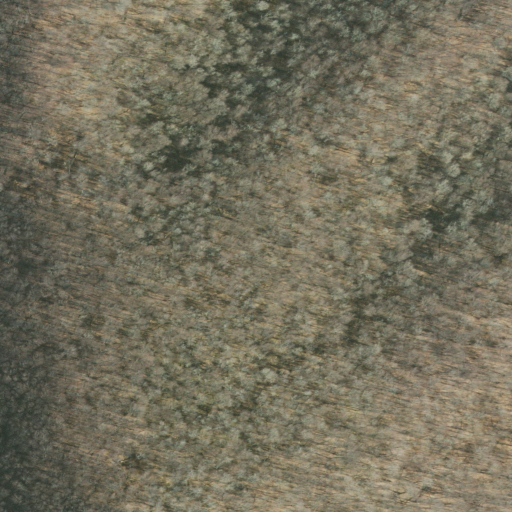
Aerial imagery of ridge(s) in Tennessee named Brier Ridge containing deciduous forest, grassland, and mixed forest